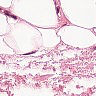
Metastatic tissue present: no